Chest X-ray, PA view. Patient: 46 years old, sex M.
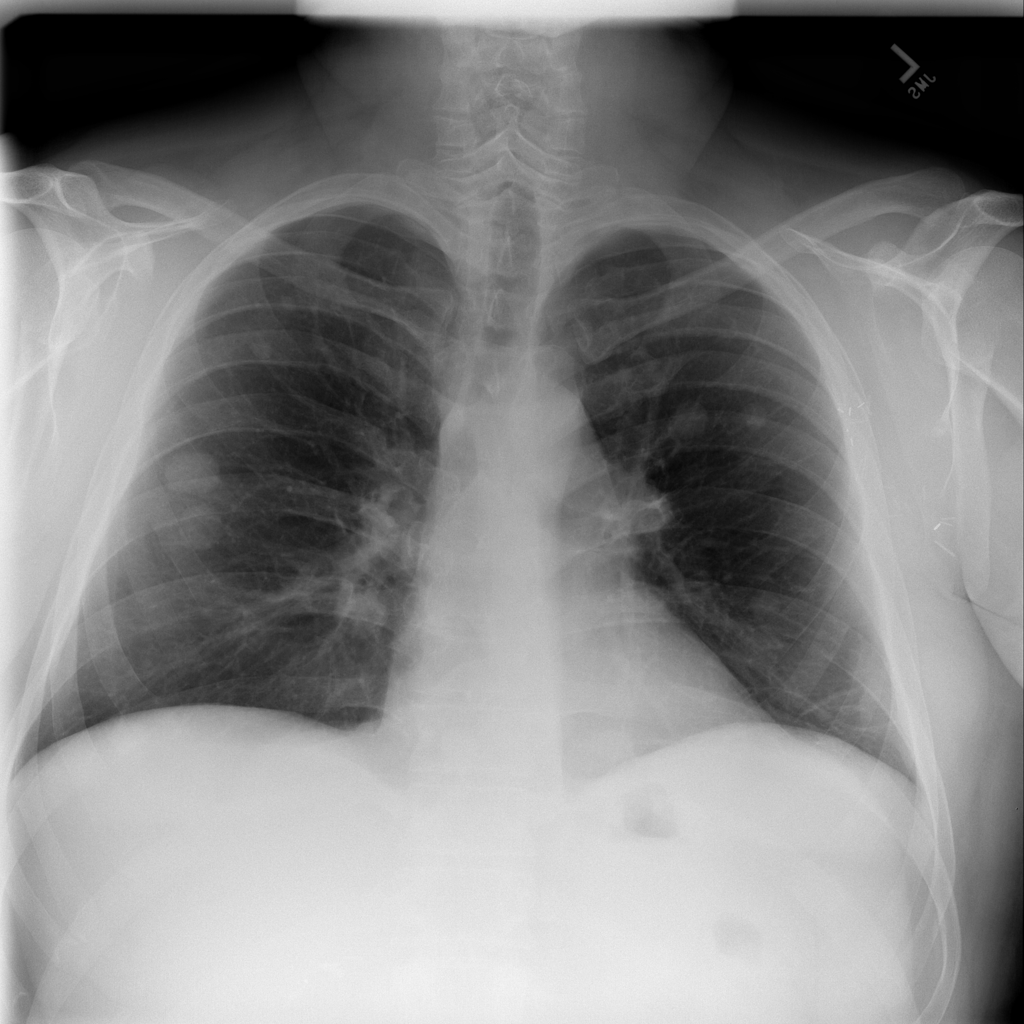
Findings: Nodule